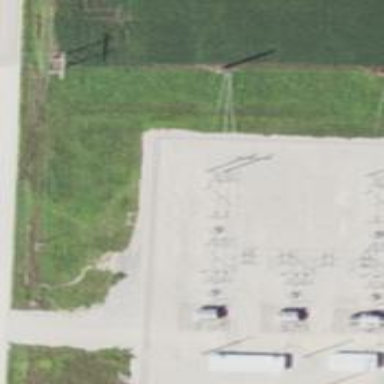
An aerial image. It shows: H-frame power tower design.